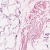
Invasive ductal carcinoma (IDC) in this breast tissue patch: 0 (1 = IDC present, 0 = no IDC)